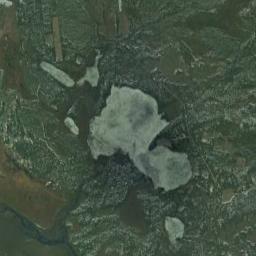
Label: lake